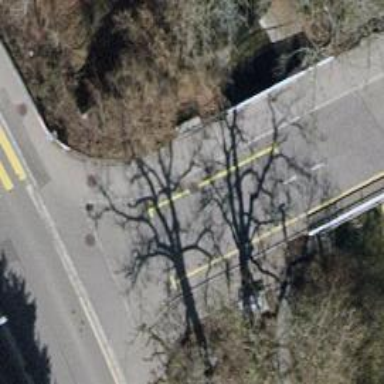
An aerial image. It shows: Sidewalk footway on asphalt bridge.